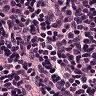
Metastatic tissue present: no